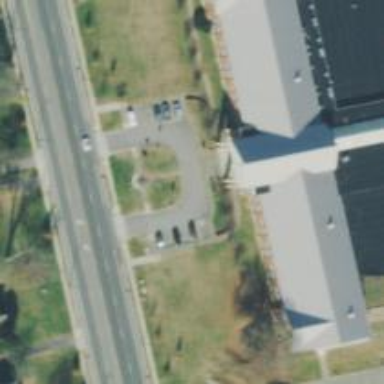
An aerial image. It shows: Unmarked crossing on footway.